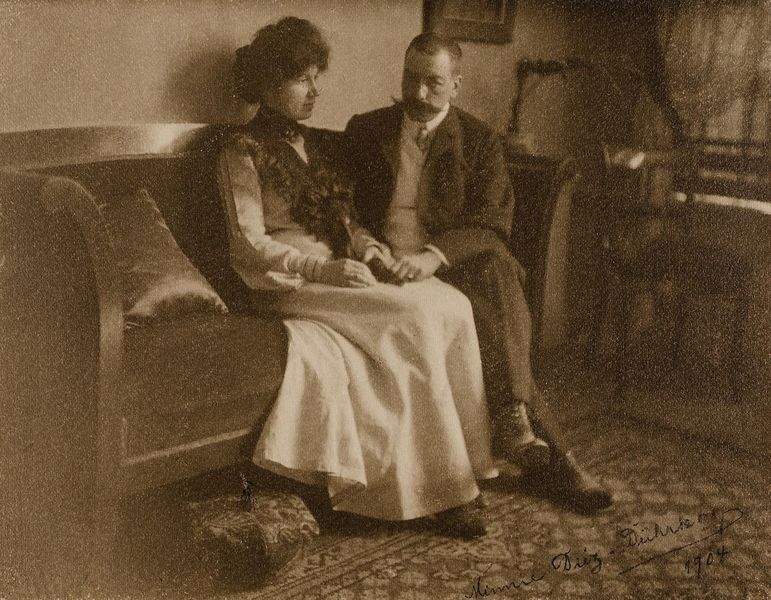
Titel: Dame und Herr auf einem Sofa
Künstler: Minya Diez-Dührkoop
Standort: Hamburg
Institution: Museum für Kunst und Gewerbe Hamburg
Schlagwörter: mann, frau, silber, interieur, sofa, foto, fotografie, photographie, doppelbildnis, doppelportrait, photo, karton, lichtbild, silbergelatine, brom, bildwerke, angewandte und bildende kunst, hessische systematik, silbergelatinepapier, bromsilbergelatinepapier, entwicklungspapier, gelatinepapier, schwarzweißpositivverfahren, silbersalzverfahren, schwarzweißfotografie, porträtfotografie, porträtphotographie, hausinneres, doppelporträt